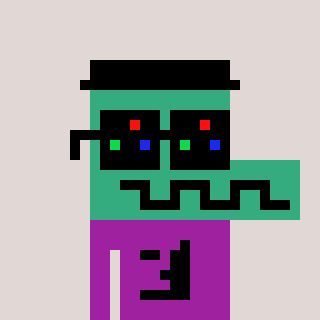
a pixel art character with square black sunglasses, a crocodile-shaped head and a magenta-colored body on a warm background